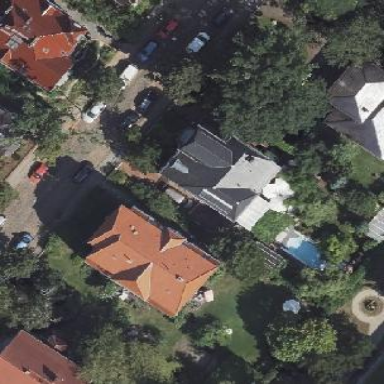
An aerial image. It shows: Hipped-roof building with apartments.